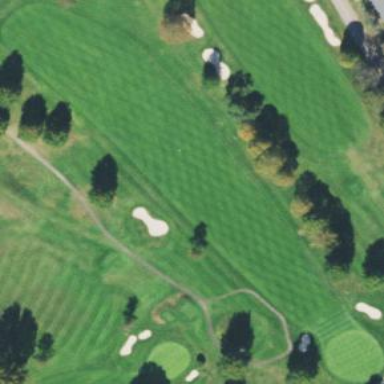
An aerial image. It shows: Scenic golf fairway.